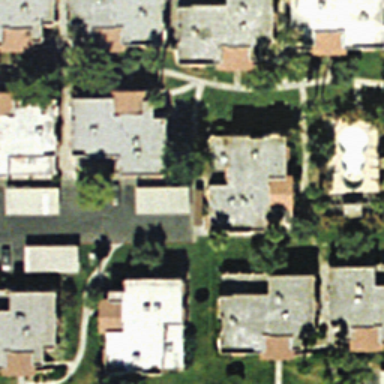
This is a dense residential area with lots of houses .